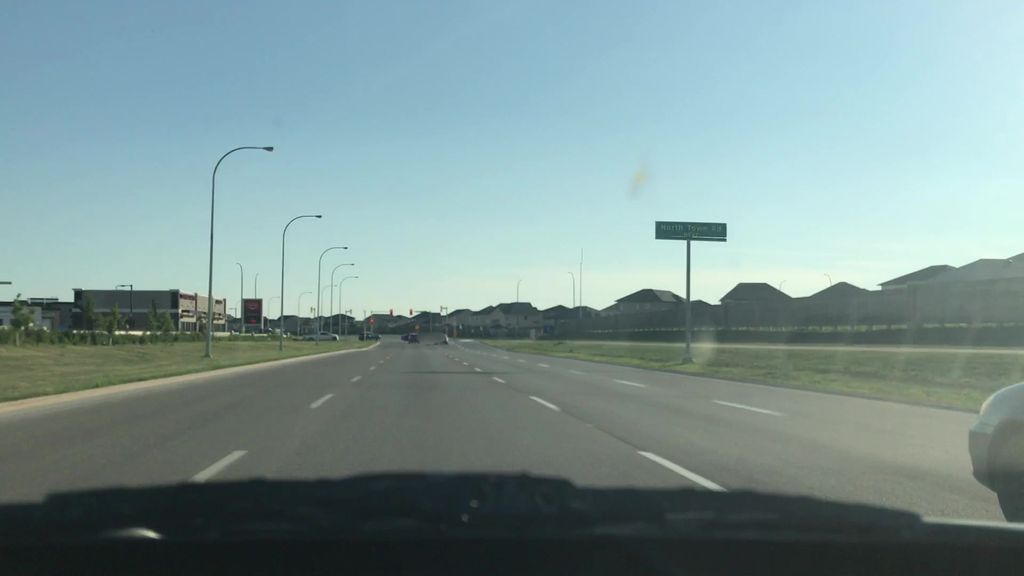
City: winnipeg